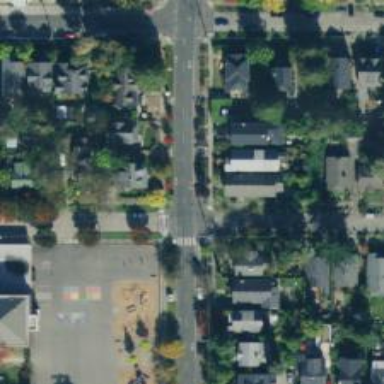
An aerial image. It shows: Marked road crossing.